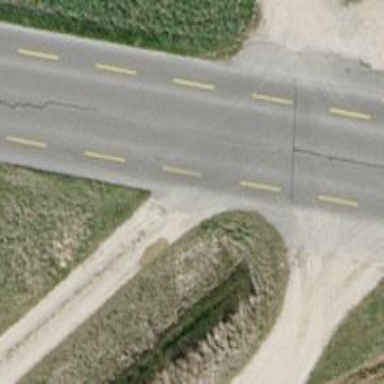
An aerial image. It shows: Secondary road with asphalt surface and lanes for cycling in both directions.